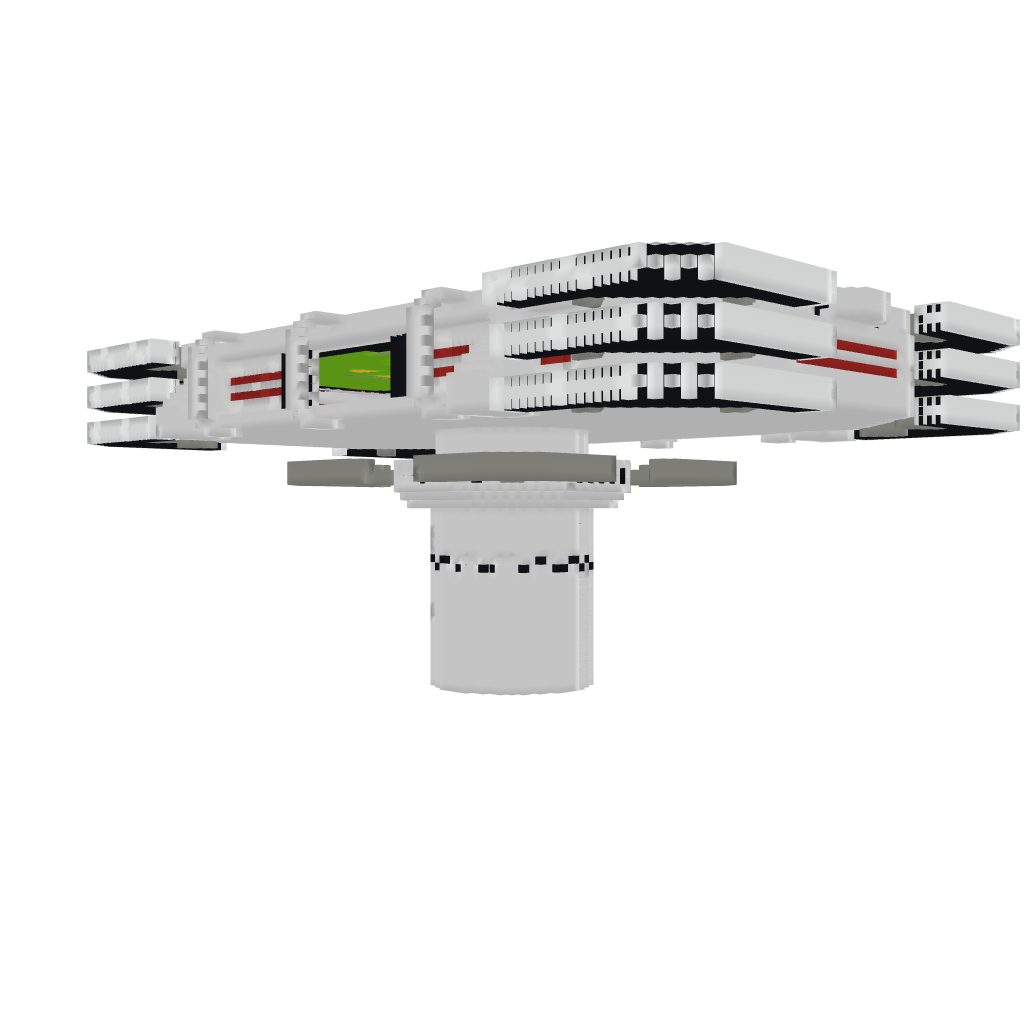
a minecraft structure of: Pokemon Stadium Super Smash Brawl